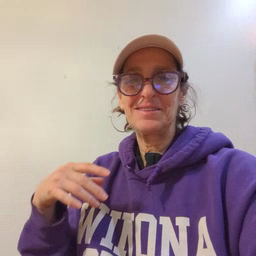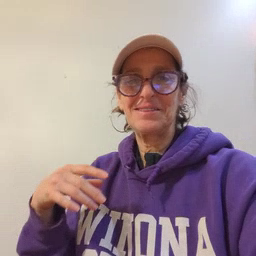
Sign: shower